Question: I have installed the Chrome Theme 4 (1.7.6), Moonrise Dark UI Theme (0.8.8) and Eclipse Color Theme (0.13.0). I set the Appearance->Color Theme to Obsidian with the "Set all background colors to default" box checked. I then set the Appearance->Theme to MoonRise.
This combination makes for a great dark background. However, there is one problem. When putting the cursor on a member of a struct, the syntax highlighting makes the member name unreadable. See the picture below.

I have been looking through the various color settings for some time, but I cannot find the color setting for this particular form of highlighting. Does anyone know what setting this is so I can change it?
Eclipse Install Info:
> Eclipse IDE for C/C++ DevelopersVersion: Kepler Service Release 1
Build id: 20130919-0819
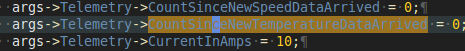
Answer: <URL>, while for the Java editor, led me to the answer for this question. This type of highlighting is handled under Preferences->C/C++->Editor->Mark Occurrences. There is a link from there to Pereferences->General->Appearance->Annotations. This particular occurance is considered a "Write Occurrence". Changing the color for "Write Occurrences" fixed the problem.